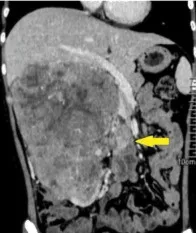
Contrast-enhanced CT-scan of the whole abdomen. (A) Renal mass with renal vein thrombosis (arrow).
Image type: radiology (ct)